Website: macys
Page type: delivery-shipping
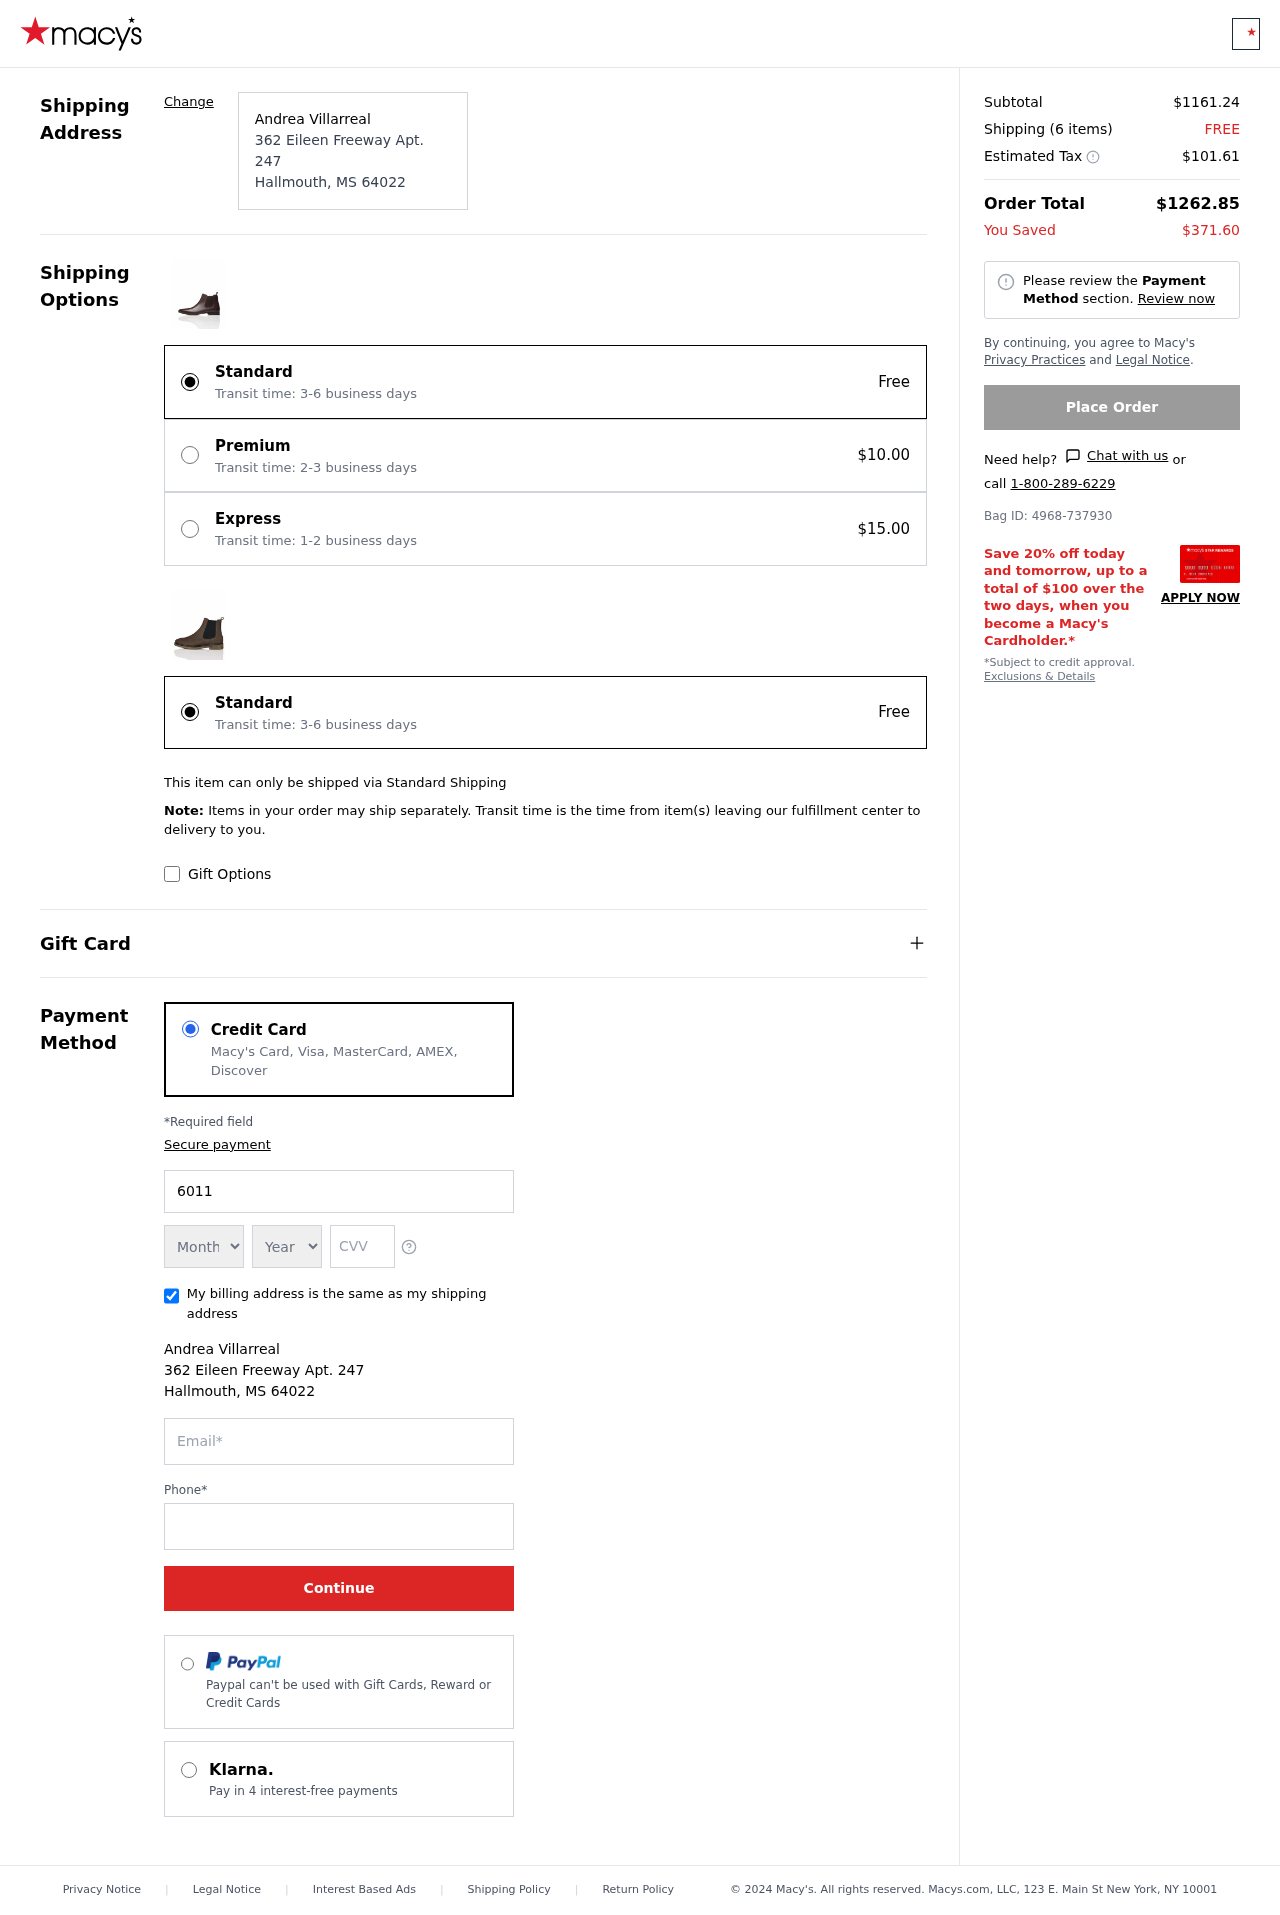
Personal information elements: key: PII_CARD_EXPIRY_MONTH
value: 11
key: PII_CARD_EXPIRY_YEAR
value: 28
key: PII_CITY
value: Hallmouth
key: PII_CITY_STATE_ZIP
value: Hallmouth, MS 64022
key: PII_FULLNAME
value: Andrea Villarreal
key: PII_POSTCODE
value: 64022
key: PII_STATE_ABBR
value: MS
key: PII_STREET
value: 362 Eileen Freeway Apt. 247
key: PII_CARD_NUMBER
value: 6011 1061 0116 2906
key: PII_CARD_CVV
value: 389
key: PII_EMAIL
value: andreavillarreal@hotmail.com
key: PII_PHONE
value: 5627527132
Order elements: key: ORDER_SUBTOTAL
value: $1161.24
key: ORDER_NUM_ITEMS
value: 6
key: ORDER_SHIPPING_COST
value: FREE
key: ORDER_TAX
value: $101.61
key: ORDER_TOTAL
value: $1262.85
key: ORDER_SAVINGS
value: $371.60
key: ORDER_BAG_ID
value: Bag ID: 4968-737930